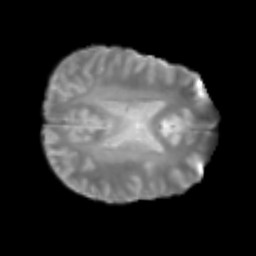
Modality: T2w
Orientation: axial
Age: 22
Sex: male
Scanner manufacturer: siemens
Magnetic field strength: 3 T
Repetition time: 2.3 s
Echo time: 0.085 s